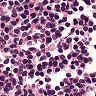
Metastatic tissue present: no